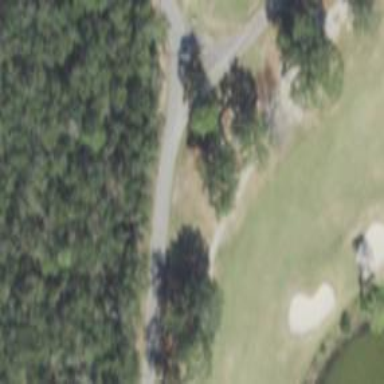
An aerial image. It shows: View of golf hole.